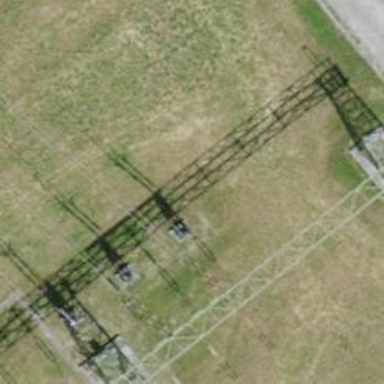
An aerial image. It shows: Power line in the image.